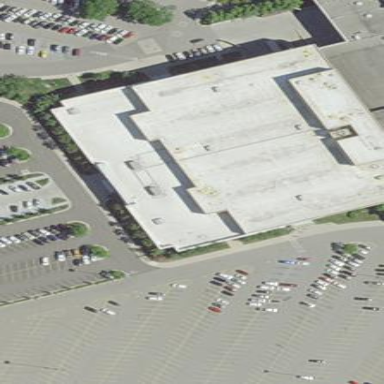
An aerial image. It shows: Part of building.